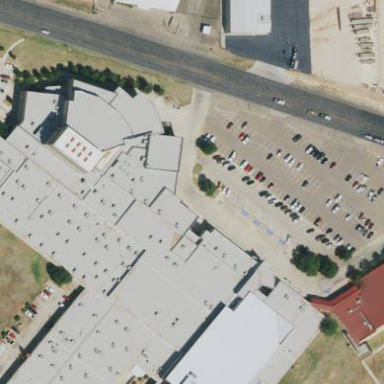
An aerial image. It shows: School building.